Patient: sex F, age 61
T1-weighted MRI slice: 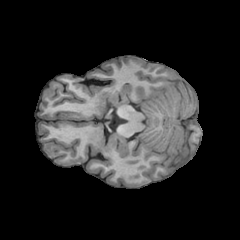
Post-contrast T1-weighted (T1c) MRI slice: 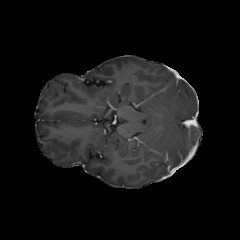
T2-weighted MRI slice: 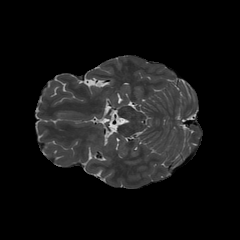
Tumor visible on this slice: no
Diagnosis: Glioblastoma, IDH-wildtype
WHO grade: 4